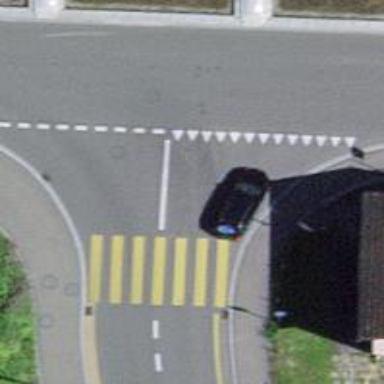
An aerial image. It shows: Road with "give way" sign.